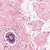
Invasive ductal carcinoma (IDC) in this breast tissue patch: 0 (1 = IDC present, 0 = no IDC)